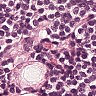
Metastatic tissue present: no